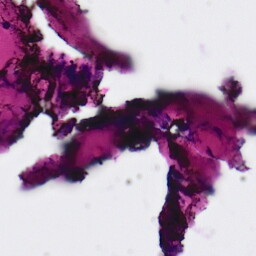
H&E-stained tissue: Ovarian